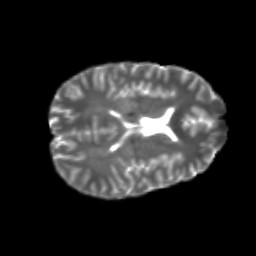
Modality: T2w
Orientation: axial
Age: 22
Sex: male
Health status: healthy
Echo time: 0.074 s